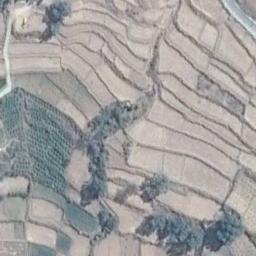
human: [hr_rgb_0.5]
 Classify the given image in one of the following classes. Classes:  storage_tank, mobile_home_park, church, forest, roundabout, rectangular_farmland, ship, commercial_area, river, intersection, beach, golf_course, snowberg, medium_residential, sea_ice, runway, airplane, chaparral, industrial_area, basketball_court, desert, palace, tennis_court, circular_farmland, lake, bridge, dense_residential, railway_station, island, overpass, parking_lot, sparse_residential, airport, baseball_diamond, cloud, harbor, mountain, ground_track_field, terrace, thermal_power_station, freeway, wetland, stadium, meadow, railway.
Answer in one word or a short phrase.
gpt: terrace